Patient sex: M
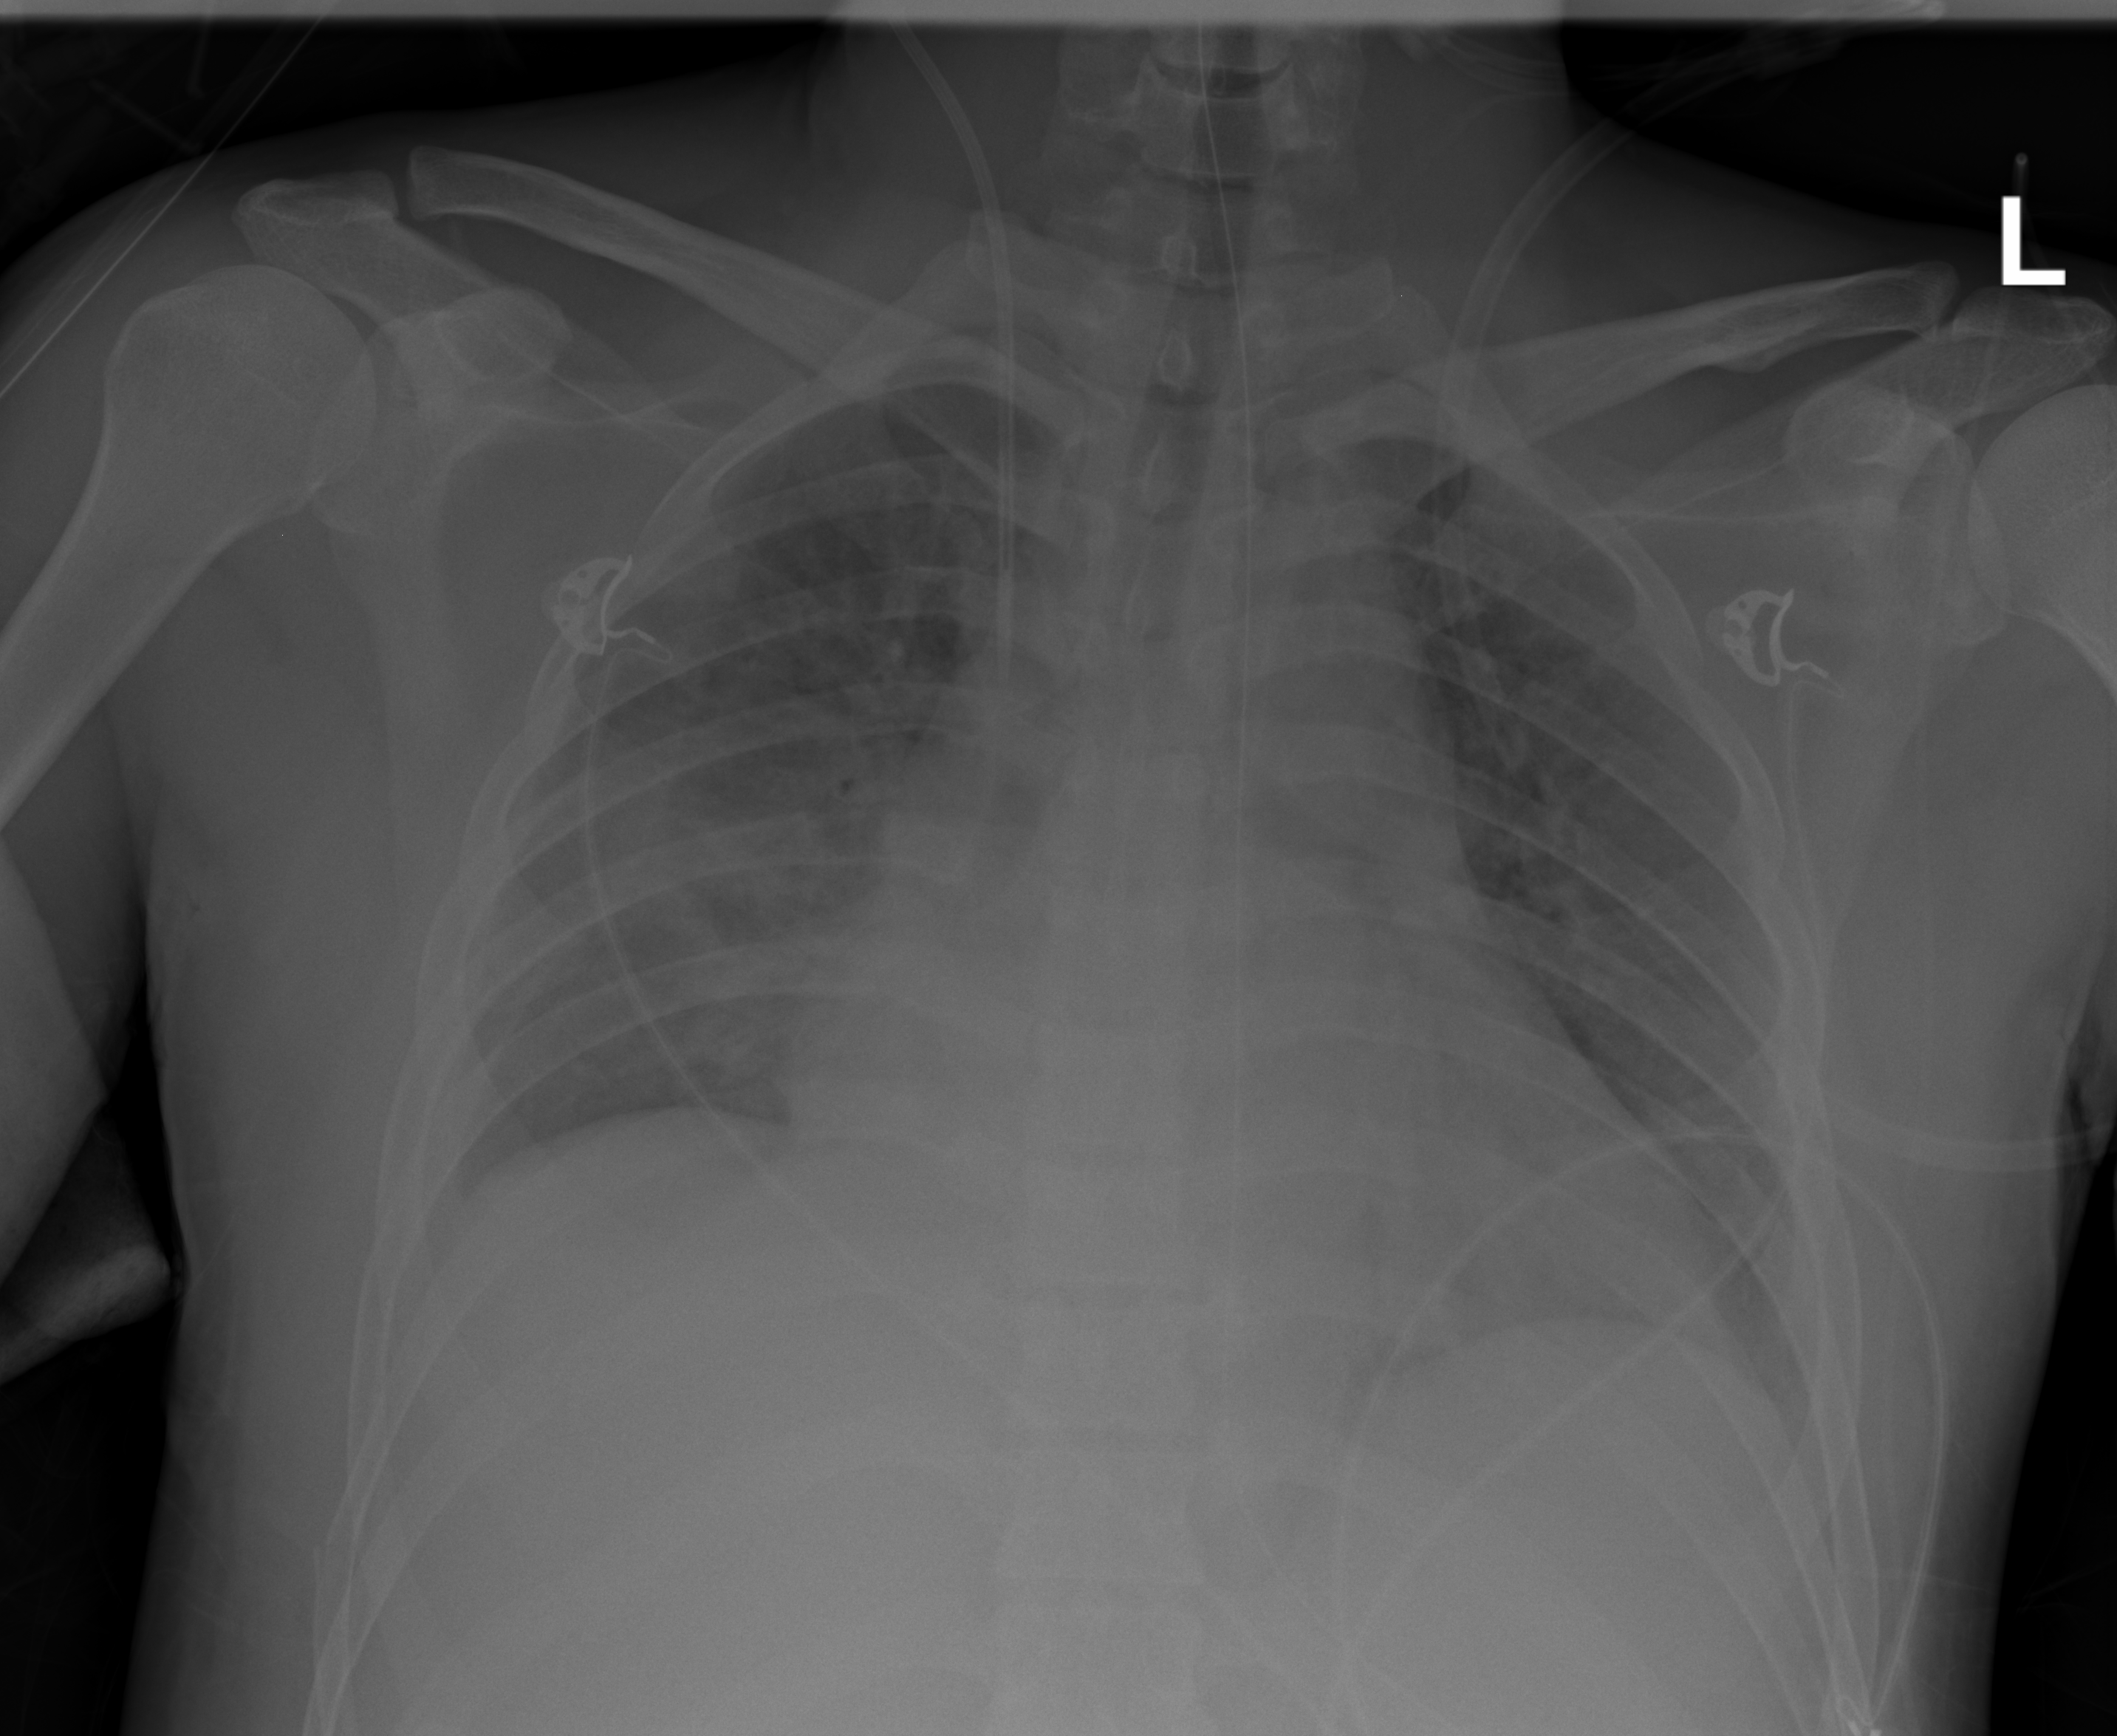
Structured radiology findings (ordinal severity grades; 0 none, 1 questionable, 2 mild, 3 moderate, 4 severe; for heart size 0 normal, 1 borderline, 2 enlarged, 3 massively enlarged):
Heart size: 2
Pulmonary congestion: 2
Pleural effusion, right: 2
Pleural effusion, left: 2
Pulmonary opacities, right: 2
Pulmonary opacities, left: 2
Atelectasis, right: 2
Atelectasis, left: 2